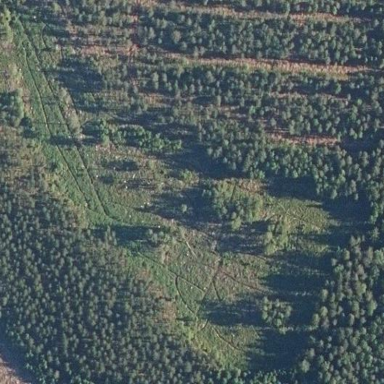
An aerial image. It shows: Area covered in scrub vegetation.